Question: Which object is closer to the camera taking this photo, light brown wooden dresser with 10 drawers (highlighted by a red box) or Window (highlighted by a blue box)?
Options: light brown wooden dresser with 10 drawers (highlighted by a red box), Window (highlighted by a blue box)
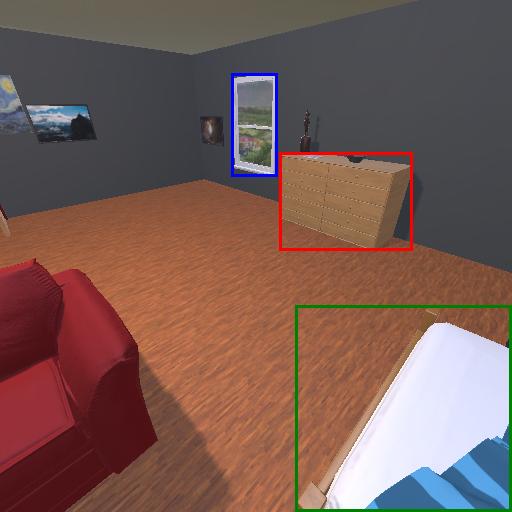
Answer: light brown wooden dresser with 10 drawers (highlighted by a red box)